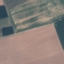
Label: AnnualCrop